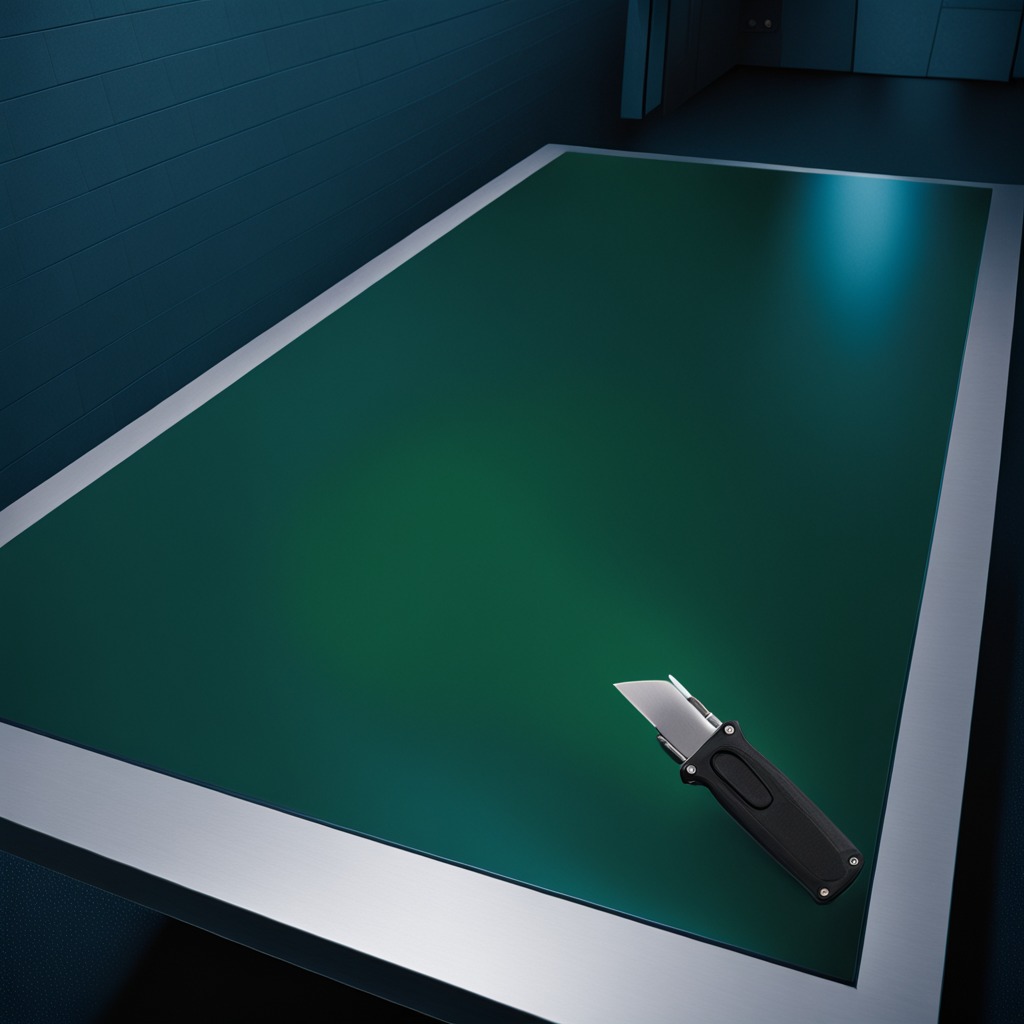
A utility knife lying on the table in the railway signal maintenance room.